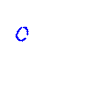
Particle: proton